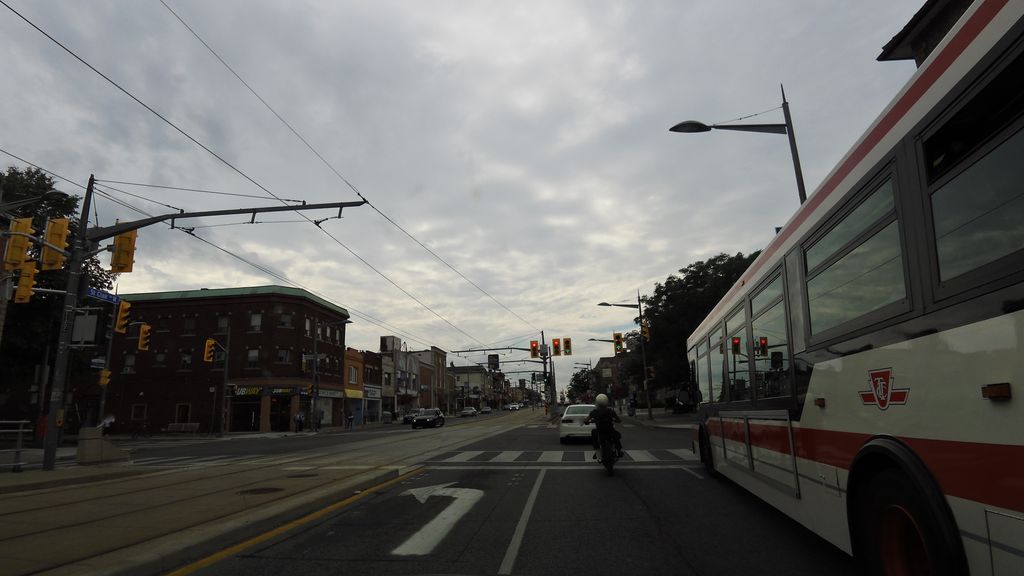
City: toronto